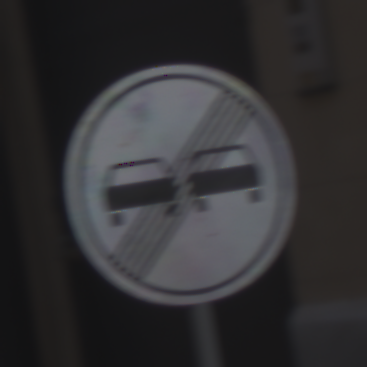
Verkehrszeichen: EndeUeberholverbot
Umgebung: Outdoor, Urban
Tageszeit: MorningAfternoon
Wetter: PartlyCloudy
Licht: Natural
Jahreszeit: NotSpecified
Kontrast: MediumContrast